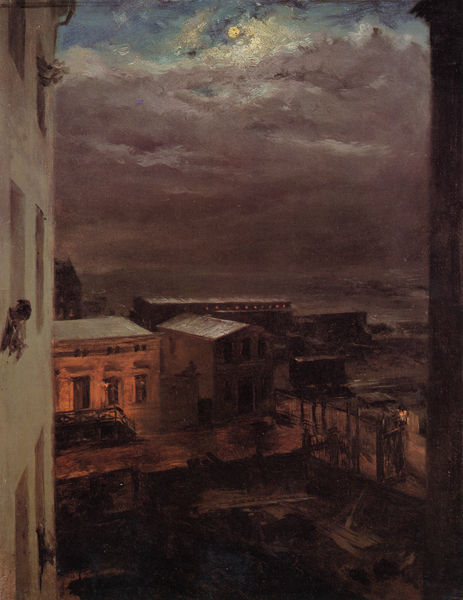
Titel: Blick auf den Anhalter Bahnhof im Mondschein
Künstler: Adolph Menzel
Standort: Winterthur
Institution: Museum Oskar Reinhart am Stadtgarten
Schlagwörter: baum, blau, dunkel, feuer, gemälde, gewitter, himmel, mann, meer, schatten, wasser, weiß, wolken, bäume, fluss, frauen, gelb, landschaft, menschen, mädchen, ocker, see, stadt, ufer, abend, ausschnitt, blumen, braun, fenster, frau, grau, hell, holz, laterne, licht, lichter, männer, nacht, orange, schwarz, straße, tür, ölbild, ausblick, blick, dach, gebäude, haus, rot, weg, wolke, beige, hochformat, malerei, wand, architektur, mensch, stein, bild, schauen, öl, dämmerung, ferne, horizont, häuser, wind, brücke, gitter, rauch, sonne, dunkelheit, realismus, kind, rosa, boot, boote, kinder, helldunkel, bewölkt, deutschland, aussicht, gischt, küste, schiff, schiffe, wellen, umrisse, düster, fassade, italien, ort, perspektive, türen, venedig, abends, afrika, zug, dorf, dächer, mauer, lila, violett, hof, fabrik, platz, beleuchtung, hafen, industrie, wagen, werft, brand, krieg, steg, sturm, treppe, trümmer, unwetter, metall, aufgang, geländer, menzel, stimmung, bretter, abendstimmung, mondlicht, tor, leuchten, halle, stege, regen, wände, schimmer, hinterhof, nische, mond, ruine, wohnhaus, belichtung, berlin, hauswand, links, vulkan, regenrinne, mondschein, nachts, seite, liebermann, schein, diffus, werkstatt, putz, mauern, rotbraun, struktur, lok, urban, rötlich, fensterbrett, lichtquelle, regenrohr, überschwemmung, fensterblick, schemen, stockwerke, lichtschein, ausbruch, hölzer, anlegestelle, mietshaus, fahl, vollmond, toskana, flosse, gegenstände, baustelle, schmiedeeisern, fabriken, hafenstadt, satteldach, fensterfront, lagerhalle, vogelsicht, hafenarbeiter, hochhaus, häuder, verliebte, feuerschein, mondnacht, lore, auschnitt, dunekl, wolkenband, fenstern, wollen, nachbarn, fensternischen, weer, ausschnitthaftigkeit, bewölgt, ferer, feuerbrand, j´hallen, nahct, wohnungsfenster, wunserschön, rreppe, wochen